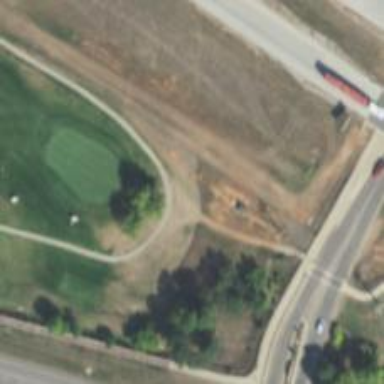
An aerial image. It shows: Service road designated as golf cart track.